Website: macys
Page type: billing-address
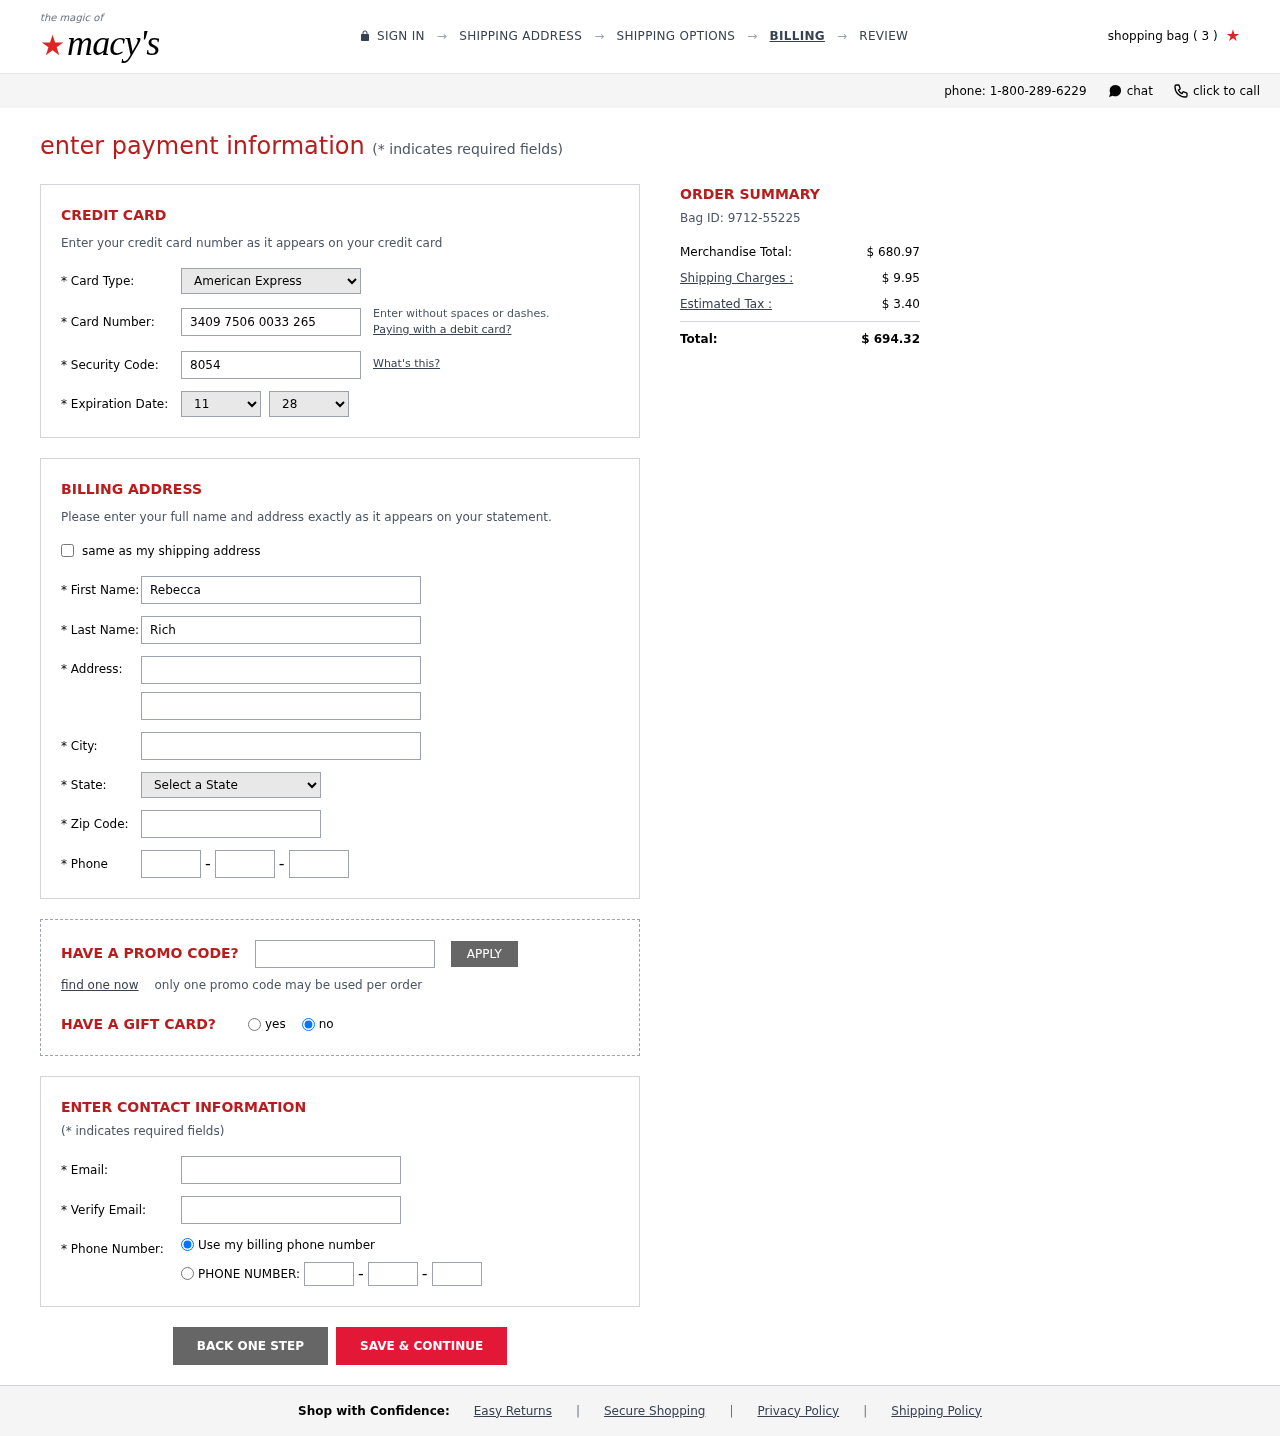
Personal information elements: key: PII_CARD_CVV
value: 8054
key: PII_CARD_EXPIRY_MONTH
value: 11
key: PII_CARD_EXPIRY_YEAR
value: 28
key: PII_CARD_NUMBER
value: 3409 7506 0033 265
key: PII_CARD_TYPE
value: American Express
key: PII_CITY
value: South Deborahberg
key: PII_EMAIL
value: rebecca.richardson@gmail.com
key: PII_FIRSTNAME
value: Rebecca
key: PII_LASTNAME
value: Richardson
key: PII_PHONE_AREA
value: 537
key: PII_PHONE_PREFIX
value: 782
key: PII_PHONE_SUFFIX
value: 3363
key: PII_POSTCODE
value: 81291
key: PII_STATE_ABBR
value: AR
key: PII_STREET
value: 714 Frazier Mall
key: PII_STREET2
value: Suite 345
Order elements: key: ORDER_NUM_ITEMS
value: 3
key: ORDER_ID
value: Bag ID: 9712-55225
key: ORDER_SUBTOTAL
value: $ 680.97
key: ORDER_SHIPPING_COST
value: $ 9.95
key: ORDER_TAX
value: $ 3.40
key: ORDER_TOTAL
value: $ 694.32